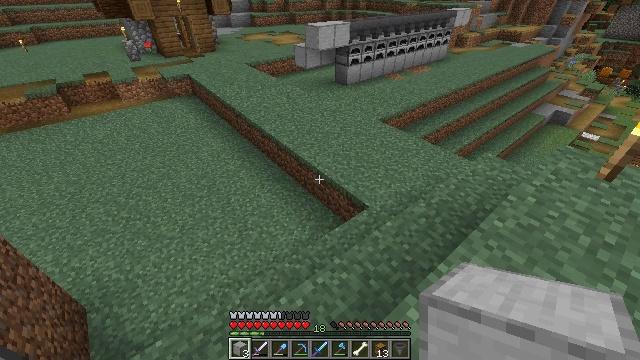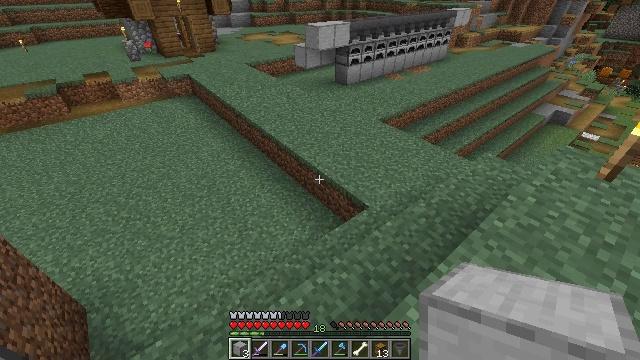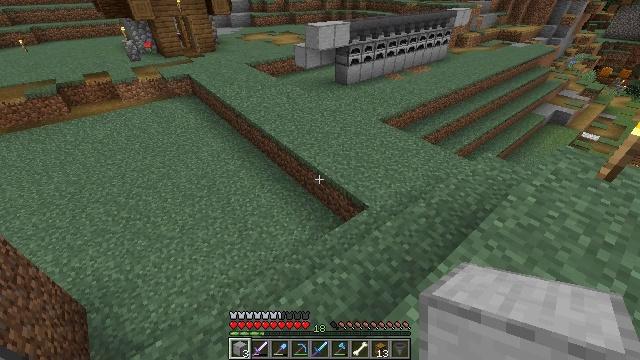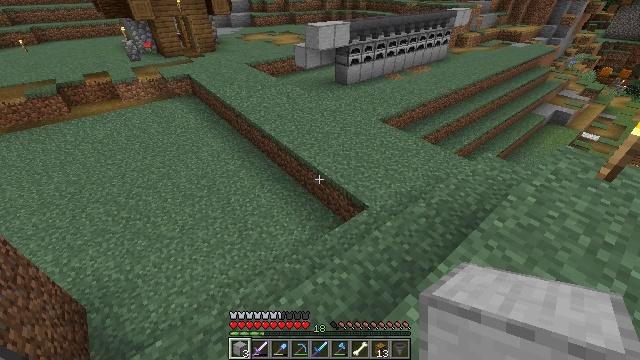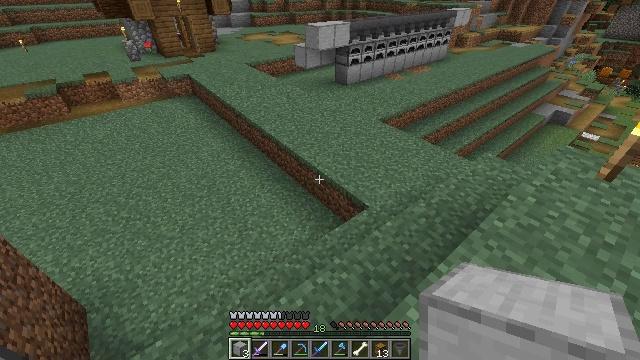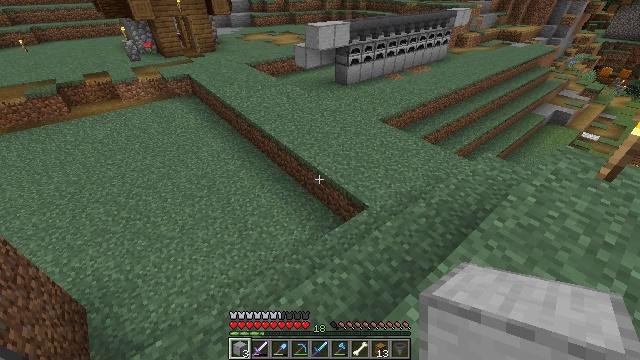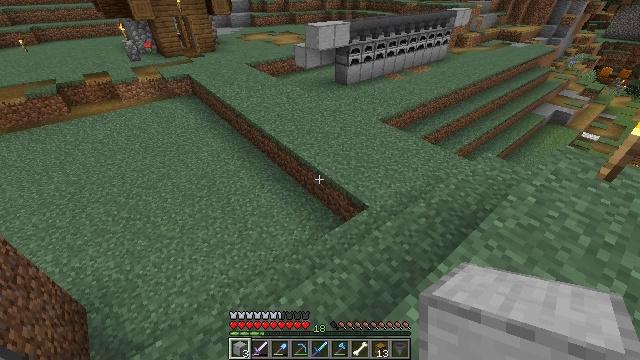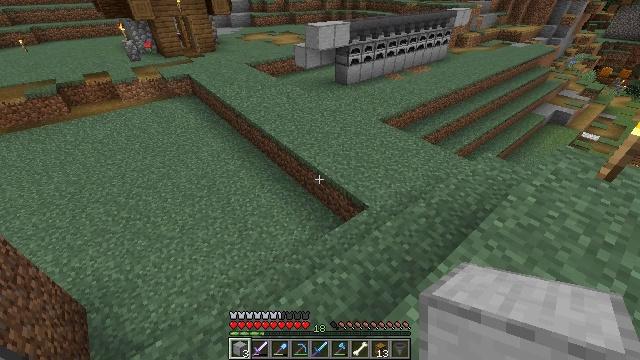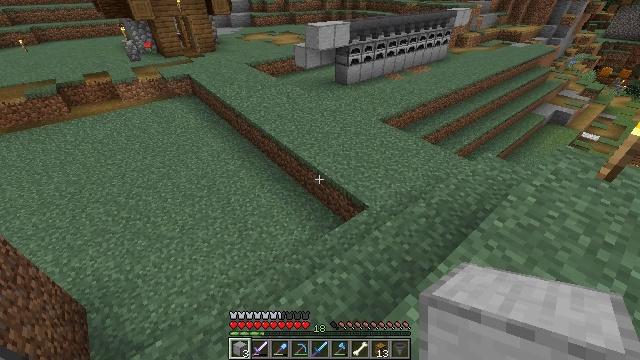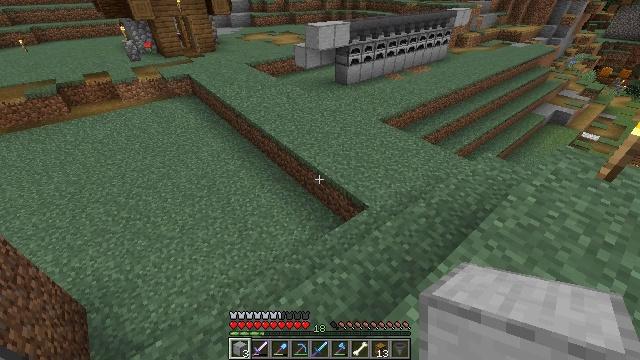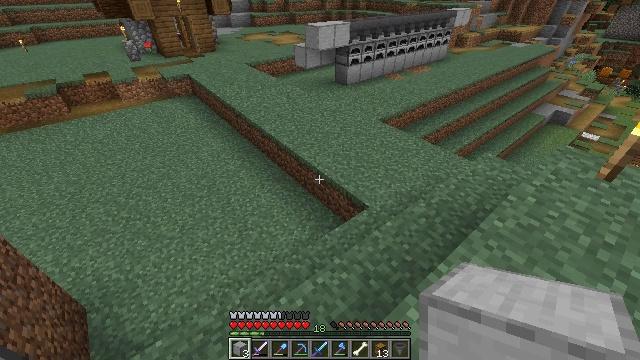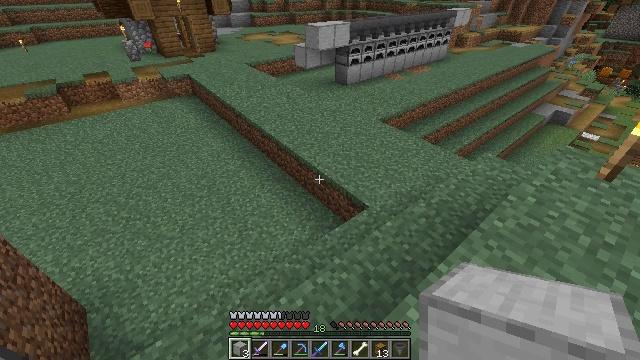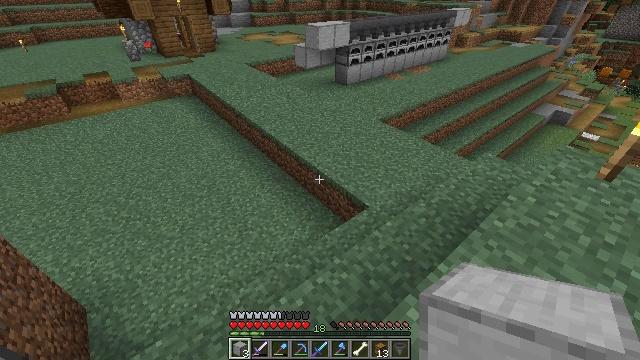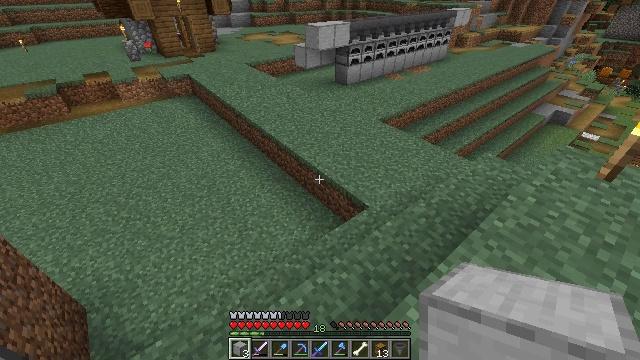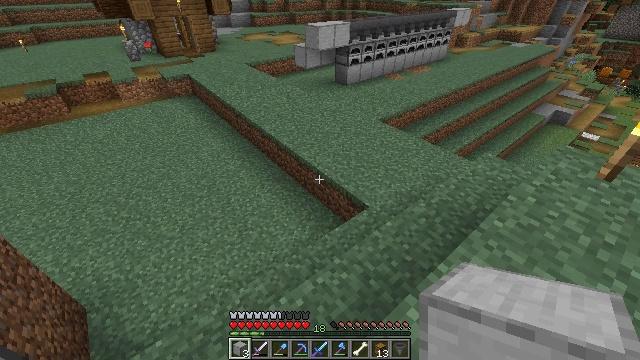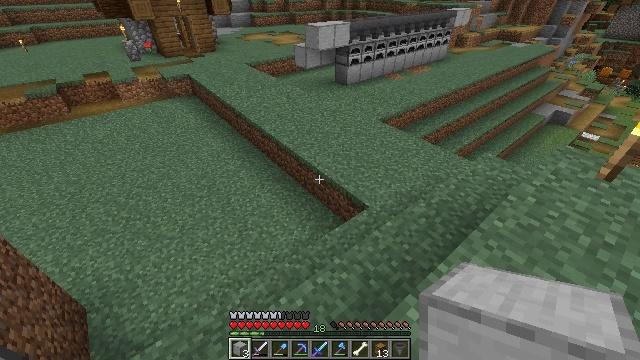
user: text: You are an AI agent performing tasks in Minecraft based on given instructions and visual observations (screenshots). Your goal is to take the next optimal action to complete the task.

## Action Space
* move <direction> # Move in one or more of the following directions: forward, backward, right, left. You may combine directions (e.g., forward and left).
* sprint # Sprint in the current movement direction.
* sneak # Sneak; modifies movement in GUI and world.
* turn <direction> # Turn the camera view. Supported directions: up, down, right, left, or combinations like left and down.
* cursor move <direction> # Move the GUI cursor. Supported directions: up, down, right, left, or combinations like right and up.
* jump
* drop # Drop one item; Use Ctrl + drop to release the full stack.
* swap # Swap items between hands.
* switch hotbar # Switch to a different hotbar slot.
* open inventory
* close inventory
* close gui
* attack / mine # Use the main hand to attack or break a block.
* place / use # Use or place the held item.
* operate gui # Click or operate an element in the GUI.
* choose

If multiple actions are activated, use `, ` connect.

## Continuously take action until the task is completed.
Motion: motion action
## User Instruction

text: Use the furnace to smelt stone into smooth stone.
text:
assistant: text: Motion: no_op
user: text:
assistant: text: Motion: no_op
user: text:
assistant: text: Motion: no_op
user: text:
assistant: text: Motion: no_op
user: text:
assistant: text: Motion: no_op
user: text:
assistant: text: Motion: no_op
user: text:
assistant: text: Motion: no_op
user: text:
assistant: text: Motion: no_op
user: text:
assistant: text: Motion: no_op
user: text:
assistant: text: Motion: no_op
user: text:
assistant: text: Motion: no_op
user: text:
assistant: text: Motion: no_op
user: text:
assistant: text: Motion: no_op
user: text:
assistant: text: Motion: no_op
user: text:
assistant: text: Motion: no_op
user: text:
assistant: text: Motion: no_op
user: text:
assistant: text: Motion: no_op
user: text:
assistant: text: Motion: no_op
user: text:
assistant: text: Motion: no_op
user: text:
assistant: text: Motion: no_op
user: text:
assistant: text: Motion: no_op
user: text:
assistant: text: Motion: no_op
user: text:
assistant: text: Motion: no_op
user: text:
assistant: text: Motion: no_op
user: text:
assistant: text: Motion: no_op
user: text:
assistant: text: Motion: no_op
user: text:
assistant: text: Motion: no_op
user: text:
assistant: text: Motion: no_op
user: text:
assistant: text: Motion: no_op
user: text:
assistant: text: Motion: no_op